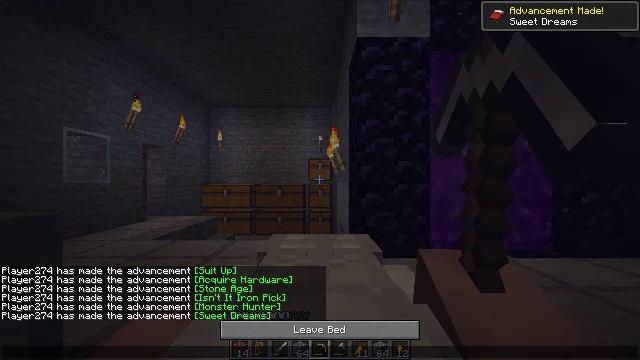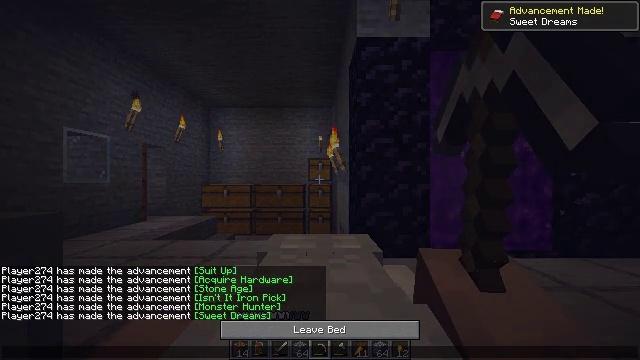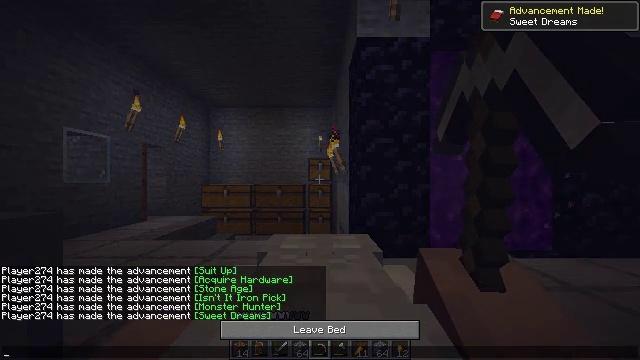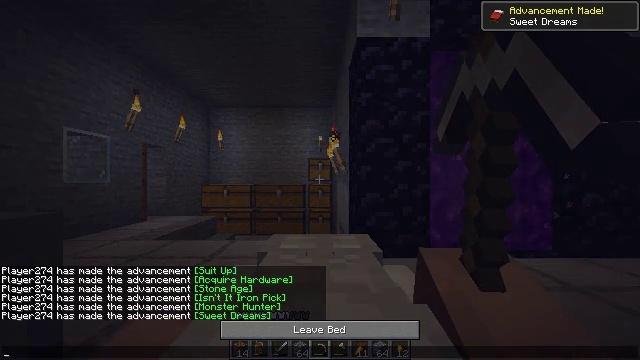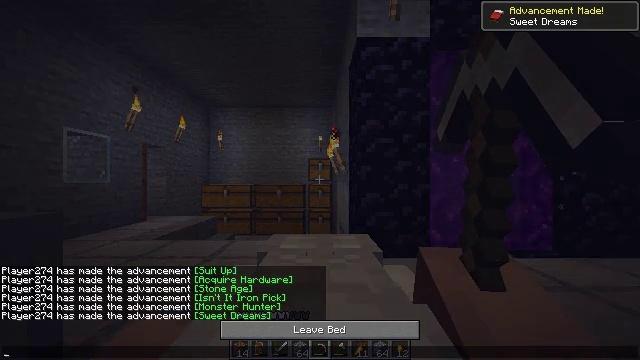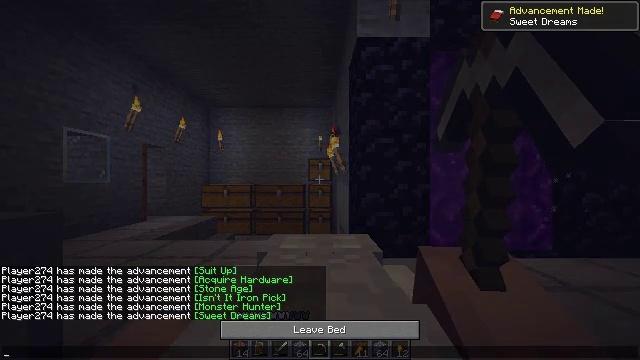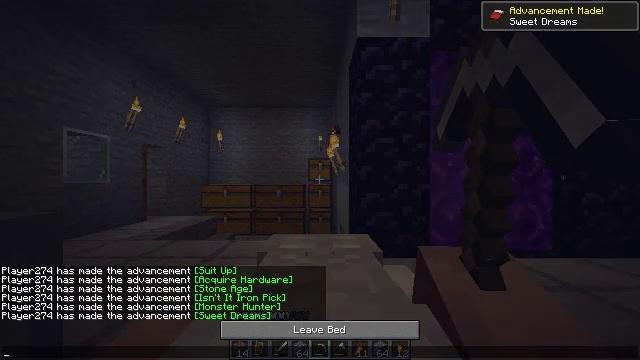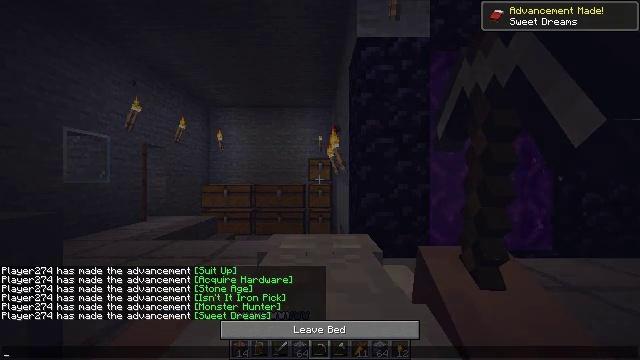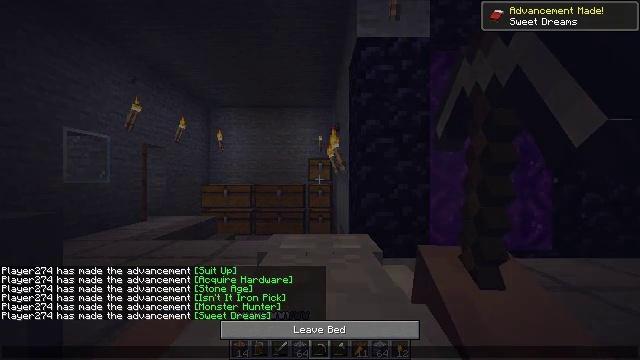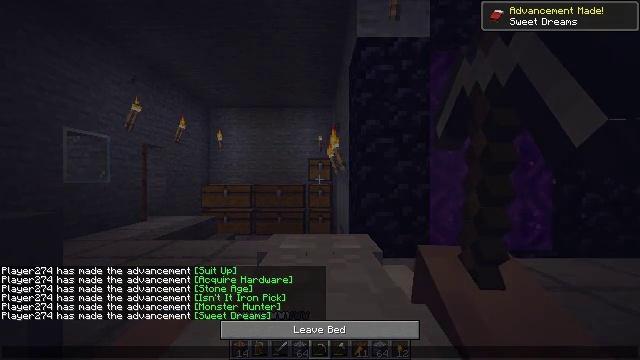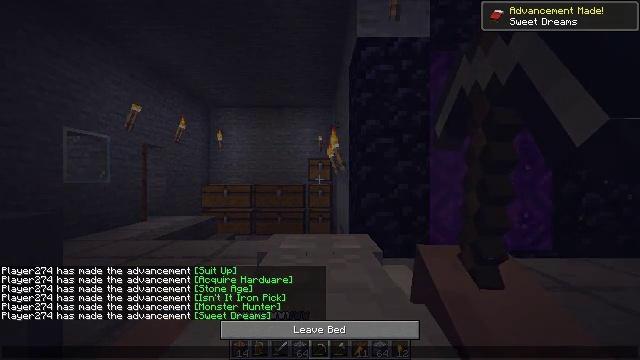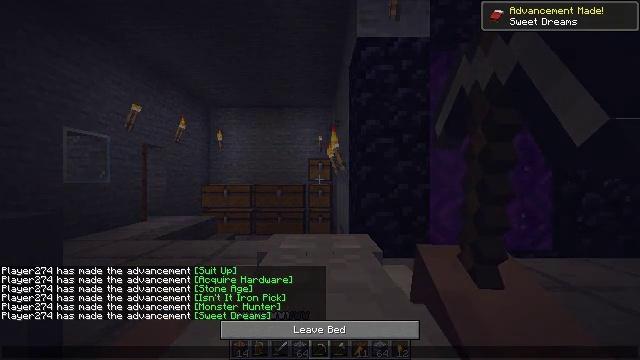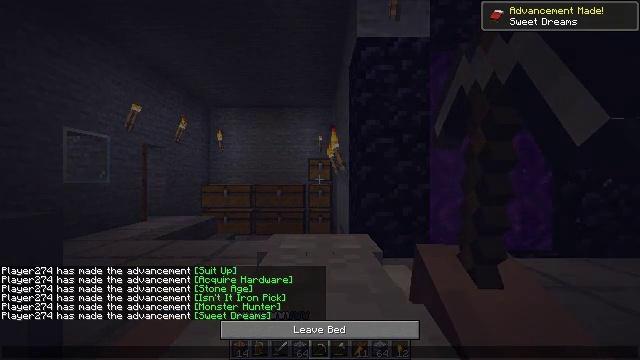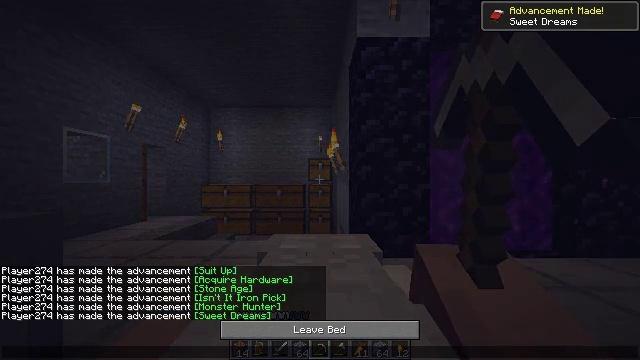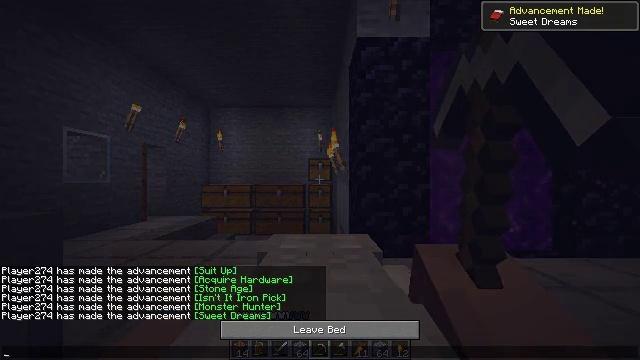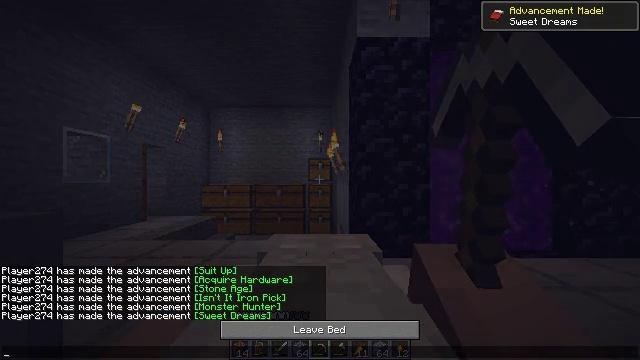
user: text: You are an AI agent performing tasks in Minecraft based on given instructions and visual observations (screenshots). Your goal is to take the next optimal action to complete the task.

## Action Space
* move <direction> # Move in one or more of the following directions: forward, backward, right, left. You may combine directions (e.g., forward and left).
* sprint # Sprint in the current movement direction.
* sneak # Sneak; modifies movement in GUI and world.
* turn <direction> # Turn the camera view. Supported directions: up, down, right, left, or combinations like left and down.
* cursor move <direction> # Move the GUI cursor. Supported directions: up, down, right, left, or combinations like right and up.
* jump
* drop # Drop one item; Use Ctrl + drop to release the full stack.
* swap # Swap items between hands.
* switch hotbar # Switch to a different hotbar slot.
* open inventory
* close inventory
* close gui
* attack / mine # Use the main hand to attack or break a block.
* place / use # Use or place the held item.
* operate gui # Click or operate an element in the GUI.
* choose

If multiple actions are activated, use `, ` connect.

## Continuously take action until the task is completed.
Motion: motion action
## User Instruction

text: Put iron ingots in the crafting grid to craft an iron block.
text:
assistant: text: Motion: no_op
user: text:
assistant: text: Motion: no_op
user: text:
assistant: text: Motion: no_op
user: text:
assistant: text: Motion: no_op
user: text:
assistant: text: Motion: no_op
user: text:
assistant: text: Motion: no_op
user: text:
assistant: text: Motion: no_op
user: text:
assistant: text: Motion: no_op
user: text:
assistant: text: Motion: no_op
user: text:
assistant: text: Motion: no_op
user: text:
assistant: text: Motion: no_op
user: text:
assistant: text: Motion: no_op
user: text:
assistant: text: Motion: no_op
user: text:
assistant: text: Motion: no_op
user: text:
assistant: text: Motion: no_op
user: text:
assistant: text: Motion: no_op
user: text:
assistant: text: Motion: no_op
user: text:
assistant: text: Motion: no_op
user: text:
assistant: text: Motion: no_op
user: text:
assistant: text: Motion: no_op
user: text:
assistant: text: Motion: no_op
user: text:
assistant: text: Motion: no_op
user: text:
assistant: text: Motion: no_op
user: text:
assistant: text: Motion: no_op
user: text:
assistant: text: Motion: no_op
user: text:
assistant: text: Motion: no_op
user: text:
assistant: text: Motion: no_op
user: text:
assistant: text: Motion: no_op
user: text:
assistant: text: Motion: no_op
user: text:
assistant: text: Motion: no_op